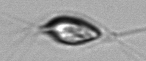
Label: Chrysochromulina